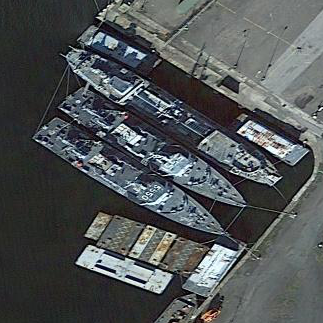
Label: combat